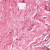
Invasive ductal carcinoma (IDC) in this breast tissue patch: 0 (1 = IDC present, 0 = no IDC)